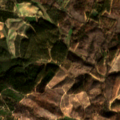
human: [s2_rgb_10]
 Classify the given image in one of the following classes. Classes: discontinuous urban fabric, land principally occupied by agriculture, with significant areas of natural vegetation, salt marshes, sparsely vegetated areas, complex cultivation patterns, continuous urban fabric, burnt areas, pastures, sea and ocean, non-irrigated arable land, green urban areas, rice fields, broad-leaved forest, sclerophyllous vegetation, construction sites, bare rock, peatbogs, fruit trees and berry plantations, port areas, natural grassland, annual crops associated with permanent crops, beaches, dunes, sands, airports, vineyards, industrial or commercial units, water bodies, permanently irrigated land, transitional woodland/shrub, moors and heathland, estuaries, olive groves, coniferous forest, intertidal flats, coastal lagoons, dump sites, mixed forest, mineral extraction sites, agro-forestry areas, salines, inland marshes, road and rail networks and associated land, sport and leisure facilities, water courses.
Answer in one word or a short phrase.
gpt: transitional woodland/shrub